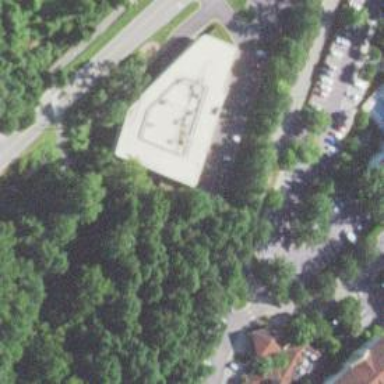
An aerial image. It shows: Commercial building.